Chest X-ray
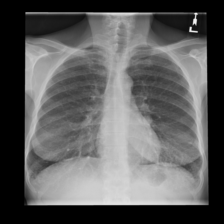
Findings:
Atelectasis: negative
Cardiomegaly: negative
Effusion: negative
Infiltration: negative
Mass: negative
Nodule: negative
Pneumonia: negative
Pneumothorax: positive
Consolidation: negative
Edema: negative
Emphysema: negative
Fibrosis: negative
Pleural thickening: negative
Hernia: negative